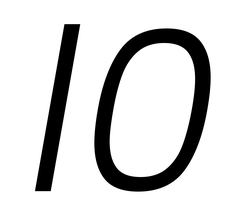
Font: Poppins-LightItalic